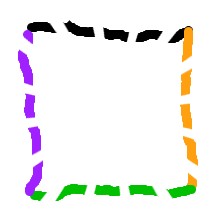
Shape: square